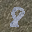
Label: 8